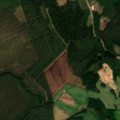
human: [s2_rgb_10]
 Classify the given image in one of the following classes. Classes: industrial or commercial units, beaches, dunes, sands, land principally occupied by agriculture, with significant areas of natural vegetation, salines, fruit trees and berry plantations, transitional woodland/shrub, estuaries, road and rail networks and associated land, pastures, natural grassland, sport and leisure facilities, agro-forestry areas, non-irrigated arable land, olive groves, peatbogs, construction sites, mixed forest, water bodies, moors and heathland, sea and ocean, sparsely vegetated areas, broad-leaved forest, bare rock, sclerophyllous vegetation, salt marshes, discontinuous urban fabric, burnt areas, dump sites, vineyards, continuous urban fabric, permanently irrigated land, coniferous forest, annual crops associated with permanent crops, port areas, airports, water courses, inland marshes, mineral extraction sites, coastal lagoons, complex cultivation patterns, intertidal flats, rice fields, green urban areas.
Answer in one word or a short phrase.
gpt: land principally occupied by agriculture, with significant areas of natural vegetation, coniferous forest, mixed forest, transitional woodland/shrub